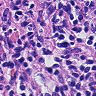
Metastatic tissue present: no